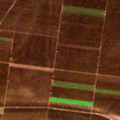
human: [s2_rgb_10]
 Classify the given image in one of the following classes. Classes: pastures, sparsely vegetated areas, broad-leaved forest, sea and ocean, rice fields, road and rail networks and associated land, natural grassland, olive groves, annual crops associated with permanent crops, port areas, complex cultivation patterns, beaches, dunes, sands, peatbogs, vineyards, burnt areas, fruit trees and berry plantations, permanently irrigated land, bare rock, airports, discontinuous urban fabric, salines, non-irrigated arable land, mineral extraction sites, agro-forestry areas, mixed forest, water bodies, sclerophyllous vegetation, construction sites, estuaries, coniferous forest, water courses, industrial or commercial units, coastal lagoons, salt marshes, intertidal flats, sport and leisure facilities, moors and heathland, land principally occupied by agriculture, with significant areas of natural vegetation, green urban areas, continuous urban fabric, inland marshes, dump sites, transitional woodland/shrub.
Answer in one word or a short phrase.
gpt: non-irrigated arable land